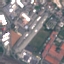
Land use / land cover: Industrial